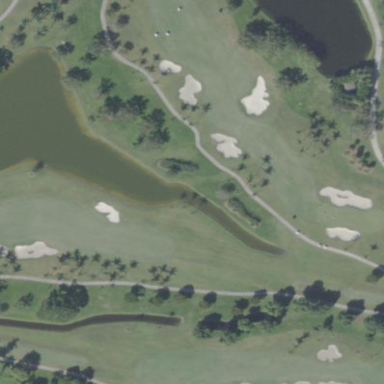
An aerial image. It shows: Water hazard in golf course. The hazard is natural water feature.